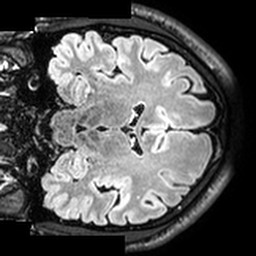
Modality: T2w
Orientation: coronal
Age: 24
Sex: male
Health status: healthy
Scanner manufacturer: philips
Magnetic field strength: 3 T
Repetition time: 5 s
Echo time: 0.2887 s